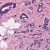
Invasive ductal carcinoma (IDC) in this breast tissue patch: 1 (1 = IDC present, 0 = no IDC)